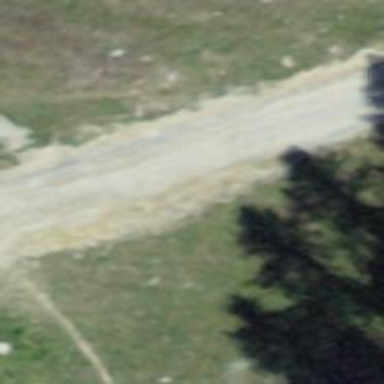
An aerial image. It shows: Track with pebblestone surface and grade 4 track type.